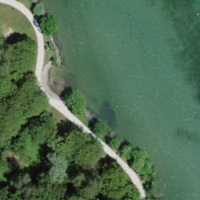
EUNIS habitat code: 14
Species observed at this site:
Alcedo atthis
Sylvia borin
Limosa lapponica
Aegithalos caudatus
Sylvia atricapilla
Larus cachinnans
Spinus spinus
Poecile palustris
Cecropis daurica
Larus michahellis
Xenus cinereus
Ardea alba
Erithacus rubecula
Tringa glareola
Tringa totanus
Rissa tridactyla
Tringa stagnatilis
Tringa erythropus
Tringa nebularia
Periparus ater
Anas acuta
Tringa ochropus
Xema sabini
Himantopus himantopus
Cyanistes caeruleus
Lophophanes cristatus
Calidris ferruginea
Chloris chloris
Larus canus
Pyrrhula pyrrhula
Hydroprogne caspia
Passer domesticus
Pandion haliaetus
Remiz pendulinus
Mareca penelope
Calidris alba
Calidris fuscicollis
Sibirionetta formosa
Passer montanus
Calidris alpina
Calidris canutus
Spatula clypeata
Saxicola rubetra
Mareca strepera
Locustella naevia
Mareca sibilatrix
Mergus merganser
Milvus migrans
Milvus milvus
Arenaria interpres
Locustella luscinioides
Oriolus oriolus
Numenius phaeopus
Phylloscopus trochilus
Motacilla alba
Numenius arquata
Plegadis falcinellus
Actitis hypoleucos
Oenanthe oenanthe
Anas crecca
Anser serrirostris
Emberiza citrinella
Prunella modularis
Gallinago gallinago
Chroicocephalus ridibundus
Muscicapa striata
Platalea leucorodia
Phylloscopus collybita
Luscinia megarhynchos
Gallinula chloropus
Lymnocryptes minimus
Sitta europaea
Melopsittacus undulatus
Charadrius alexandrinus
Falco tinnunculus
Acrocephalus scirpaceus
Ficedula hypoleuca
Sterna dougallii
Bubulcus ibis
Melanitta nigra
Acrocephalus arundinaceus
Acrocephalus schoenobaenus
Anas platyrhynchos
Alopochen aegyptiaca
Aythya ferina
Streptopelia decaocto
Acrocephalus palustris
Ixobrychus minutus
Aythya fuligula
Regulus ignicapilla
Aythya marila
Carduelis carduelis
Nycticorax nycticorax
Phalacrocorax carbo
Egretta garzetta
Mergellus albellus
Ciconia ciconia
Corvus corone
Haematopus ostralegus
Bucephala clangula
Cygnus columbianus
Pernis apivorus
Gavia stellata
Cygnus olor
Gavia arctica
Ardea purpurea
Cuculus canorus
Dryocopus martius
Phoenicurus ochruros
Certhia familiaris
Phoenicurus phoenicurus
Corvus corax
Riparia riparia
Mergus serrator
Sturnus vulgaris
Troglodytes troglodytes
Phalaropus fulicarius
Corvus frugilegus
Aix galericulata
Turdus merula
Circus aeruginosus
Tachymarptis melba
Hirundo rustica
Turdus pilaris
Sterna hirundo
Regulus regulus
Calidris pugnax
Coccothraustes coccothraustes
Bombycilla garrulus
Delichon urbicum
Certhia brachydactyla
Tachybaptus ruficollis
Podiceps grisegena
Podiceps cristatus
Anthus trivialis
Turdus philomelos
Fulica atra
Podiceps auritus
Falco subbuteo
Anthus spinoletta
Dendrocopos major
Podiceps nigricollis
Turdus viscivorus
Falco peregrinus
Buteo buteo
Anthus pratensis
Turdus iliacus
Alauda arvensis
Dendrocoptes medius
Carpinus betulus
Pica pica
Garrulus glandarius
Columba livia
Panurus biarmicus
Saxicola rubicola
Picus viridis
Charadrius hiaticula
Motacilla cinerea
Grus grus
Accipiter gentilis
Picus canus
Fringilla coelebs
Tadorna tadorna
Coloeus monedula
Ptyonoprogne rupestris
Columba palumbus
Chlidonias leucopterus
Chlidonias niger
Anser albifrons
Larus hyperboreus
Dryobates minor
Fringilla montifringilla
Parus major
Columba oenas
Larus argentatus
Anser anser
Ichthyaetus melanocephalus
Accipiter nisus